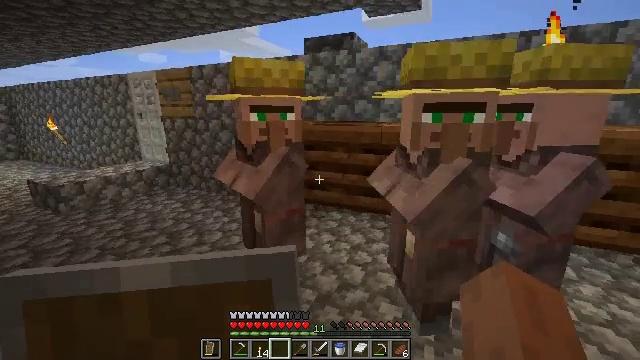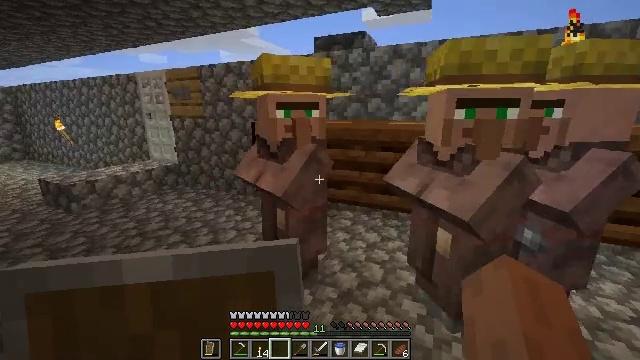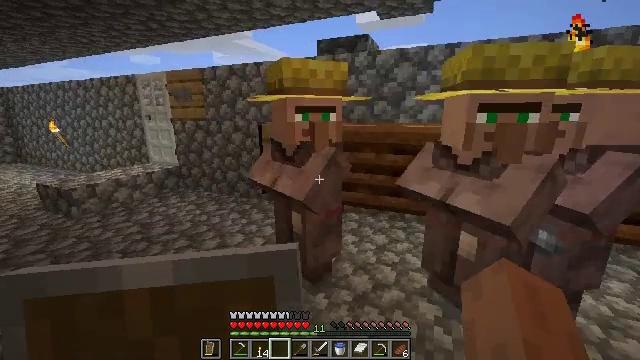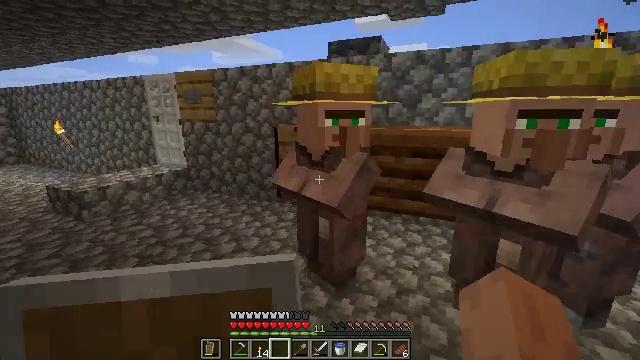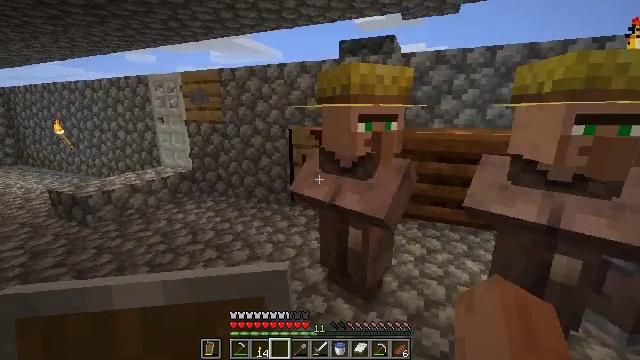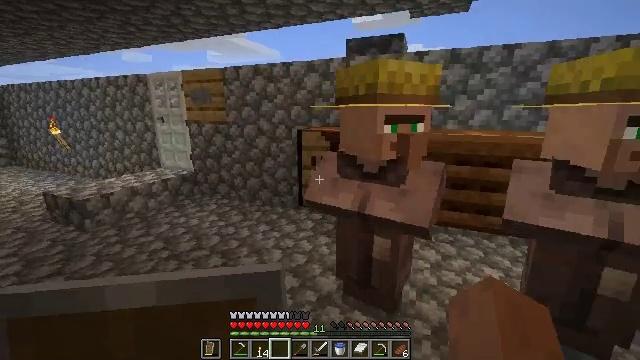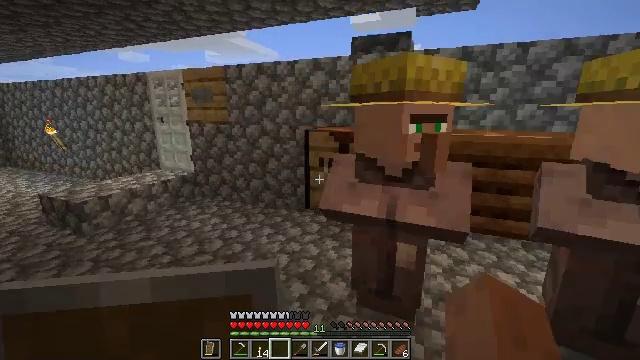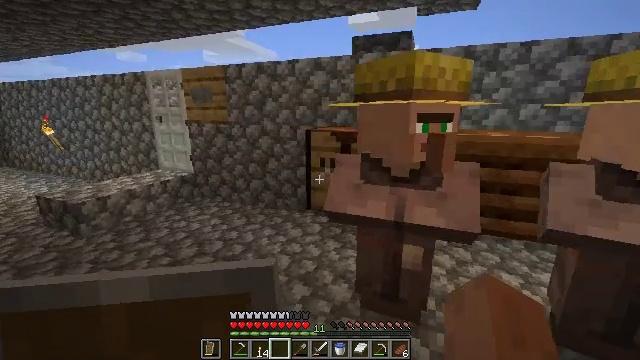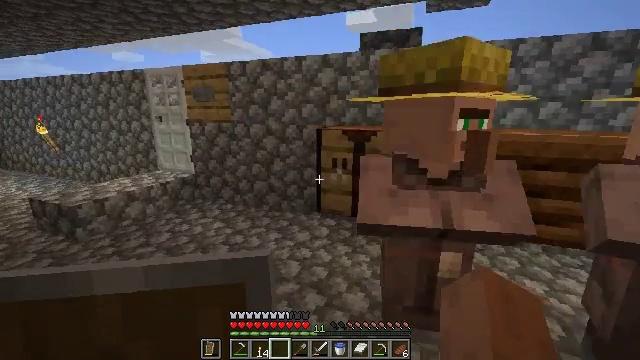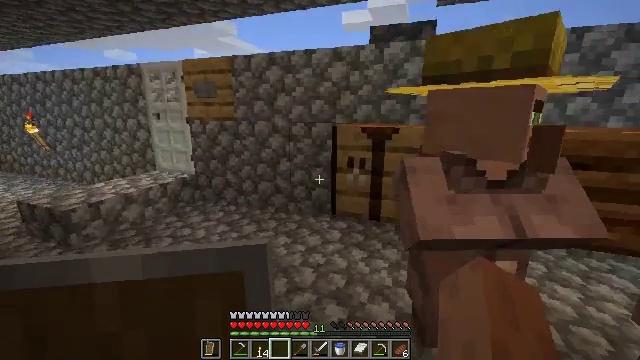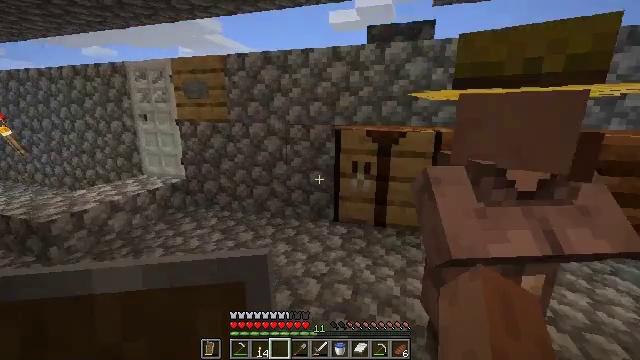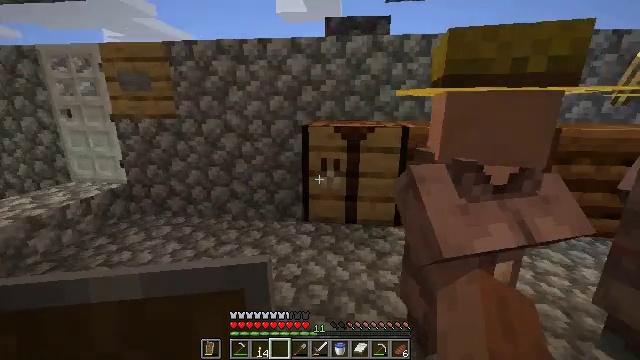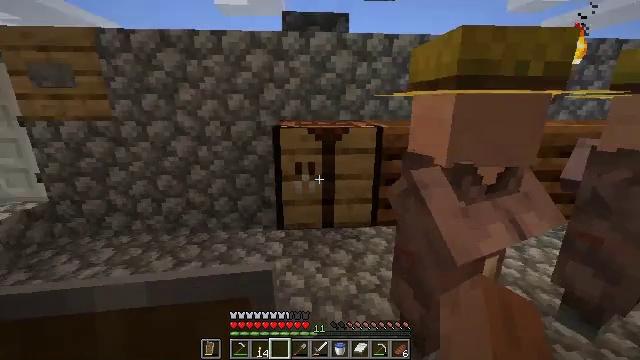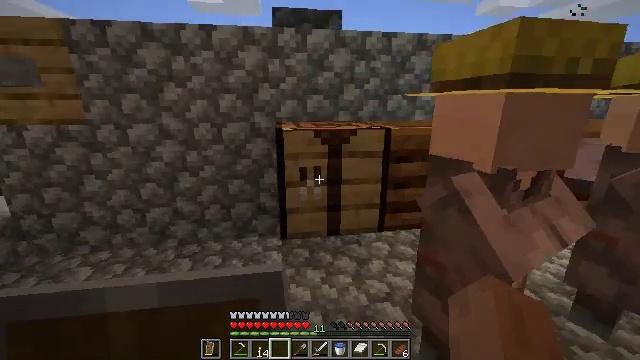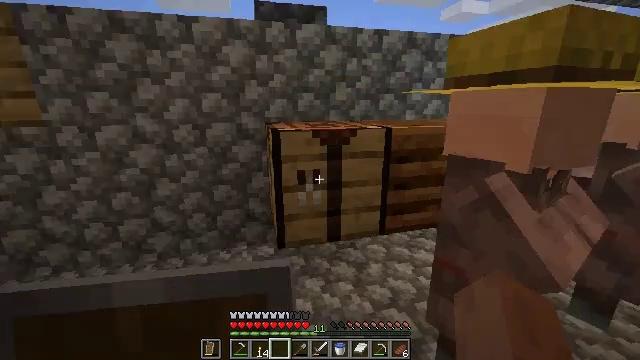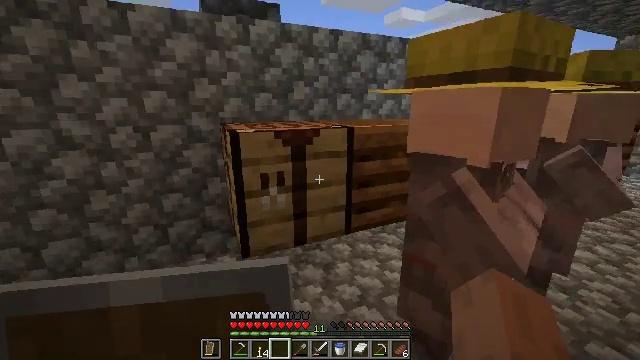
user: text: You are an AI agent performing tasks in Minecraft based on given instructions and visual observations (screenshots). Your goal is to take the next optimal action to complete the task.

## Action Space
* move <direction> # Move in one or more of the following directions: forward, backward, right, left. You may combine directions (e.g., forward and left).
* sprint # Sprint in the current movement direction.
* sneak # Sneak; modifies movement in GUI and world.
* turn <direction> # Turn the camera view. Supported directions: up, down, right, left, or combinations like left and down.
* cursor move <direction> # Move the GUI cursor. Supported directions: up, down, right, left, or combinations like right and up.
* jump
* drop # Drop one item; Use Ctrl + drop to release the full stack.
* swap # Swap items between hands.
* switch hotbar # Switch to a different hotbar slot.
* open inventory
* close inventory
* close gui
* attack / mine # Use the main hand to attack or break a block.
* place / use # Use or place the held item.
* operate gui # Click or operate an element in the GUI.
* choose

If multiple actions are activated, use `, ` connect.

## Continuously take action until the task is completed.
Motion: motion action
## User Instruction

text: Open the crafting table to craft a cobblestone slab.
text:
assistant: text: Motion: move left
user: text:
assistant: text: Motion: move left, turn right
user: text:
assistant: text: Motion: move forward and move left
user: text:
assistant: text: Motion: move forward and move left
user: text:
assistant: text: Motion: move forward and move left
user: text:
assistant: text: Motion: move forward and move left
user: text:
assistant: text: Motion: move forward and move left
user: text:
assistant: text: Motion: move forward and move left
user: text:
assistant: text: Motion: move forward and move left, turn right
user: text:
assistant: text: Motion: move forward and move left, turn right
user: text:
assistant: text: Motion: move forward and move left, turn right and down
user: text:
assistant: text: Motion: move forward and move left, turn right
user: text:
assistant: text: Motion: move forward and move left, turn right
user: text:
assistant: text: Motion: move forward and move left, turn right
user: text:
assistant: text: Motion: move forward, turn right
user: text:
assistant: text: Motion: turn right
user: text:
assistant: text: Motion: no_op
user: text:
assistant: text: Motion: no_op
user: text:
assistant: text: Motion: use / place
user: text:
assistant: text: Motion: use / place
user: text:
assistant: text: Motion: no_op
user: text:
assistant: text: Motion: no_op
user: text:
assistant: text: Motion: no_op
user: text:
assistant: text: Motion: no_op
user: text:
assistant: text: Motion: no_op
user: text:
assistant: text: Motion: no_op
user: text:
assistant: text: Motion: no_op
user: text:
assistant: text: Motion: no_op
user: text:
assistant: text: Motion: no_op
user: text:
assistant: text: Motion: turn right